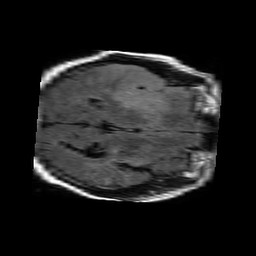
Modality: FLAIR
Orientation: axial
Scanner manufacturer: philips
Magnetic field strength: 1.5 T
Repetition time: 6 s
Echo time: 0.12 s